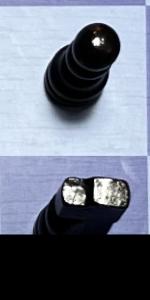
Label: Knight_Black